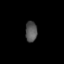
Tissue: lung
Cell type: Myeloid cells
Senescence score: 0.141
Nuclear area (px): 238
Mean DAPI intensity: 85.021